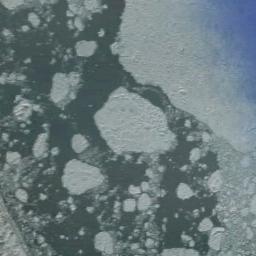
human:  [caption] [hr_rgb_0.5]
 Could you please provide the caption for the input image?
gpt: A large piece of sea ice and a lot of small pieces of sea ice float in the deep blue sea .

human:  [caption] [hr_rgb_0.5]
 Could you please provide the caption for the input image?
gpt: Connected into a large piece of ice floating on the blue sea with green plants on the beach .

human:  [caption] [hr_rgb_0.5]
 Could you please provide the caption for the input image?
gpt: The sea is surrounded by sea ice .

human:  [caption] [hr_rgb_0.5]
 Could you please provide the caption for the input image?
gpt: There is a big ice and many small ice on the light green sea .

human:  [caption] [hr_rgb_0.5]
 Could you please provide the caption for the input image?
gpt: There are sea ice linked into sheets .